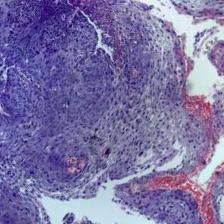
Diagnosis: OSCC